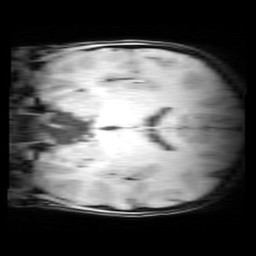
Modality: MP2RAGE
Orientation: coronal
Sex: male
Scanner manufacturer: siemens
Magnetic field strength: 3 T
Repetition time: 5 s
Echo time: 0.00368 s